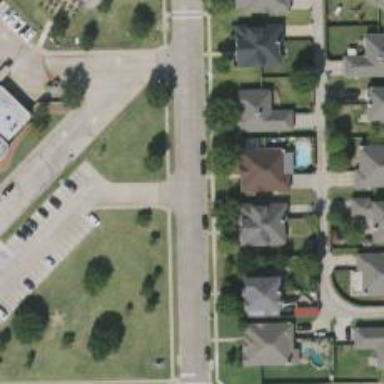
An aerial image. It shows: Residential road with sidewalk on the left.